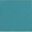
Piece: xx